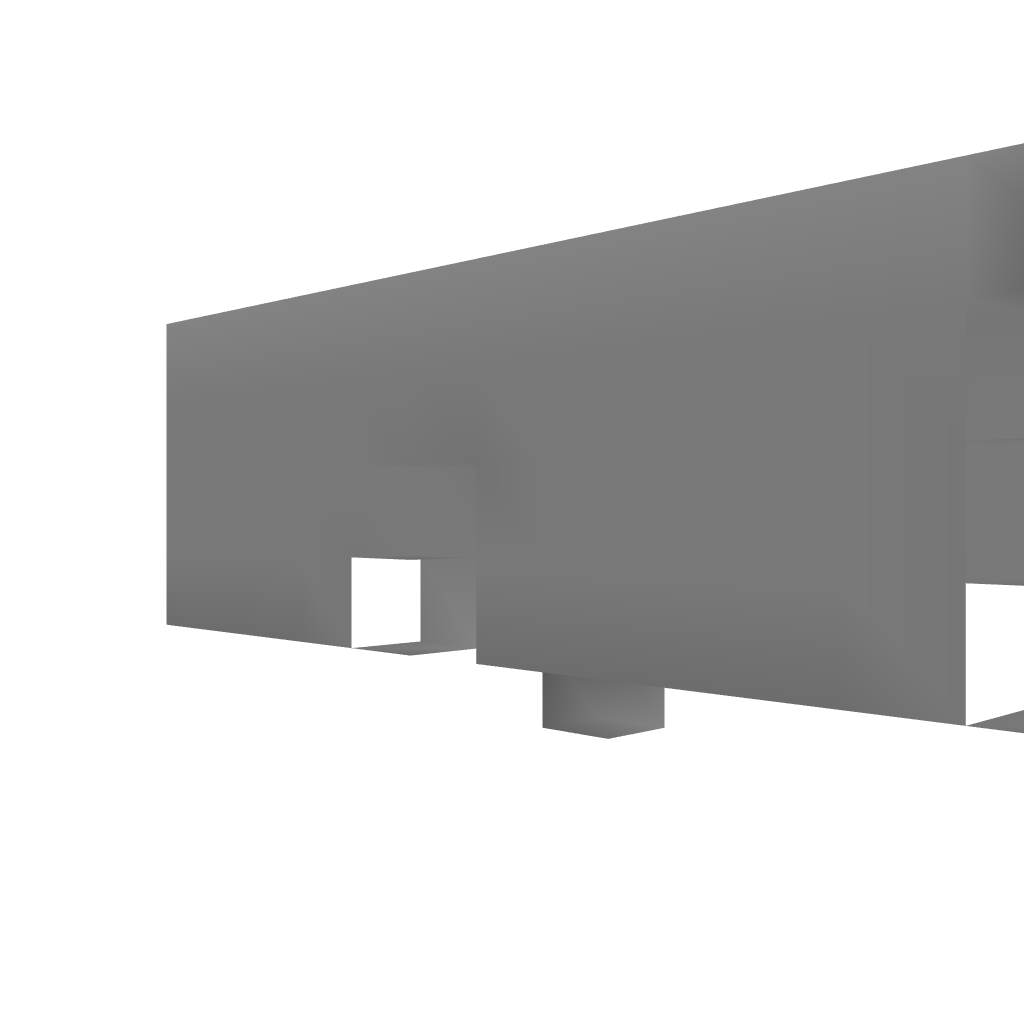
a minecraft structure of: Nazi Zombies Quick Revive bad low quality